Aerial crown-view tile of a tropical tree (Barro Colorado Island, Panama), acquired 20250915:
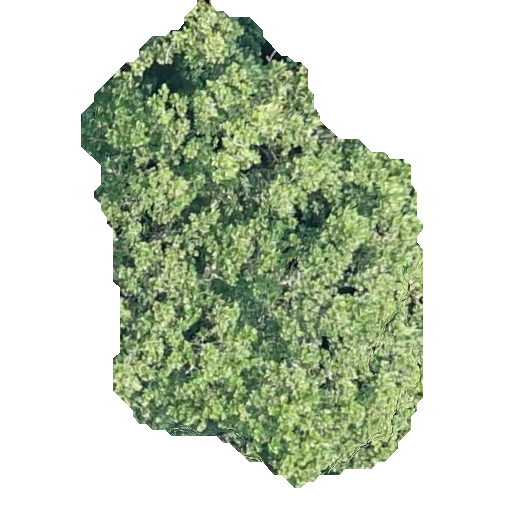
Species: Anacardium excelsum
GBIF accepted scientific name: Anacardium excelsum
Crown area: 167.186 m²